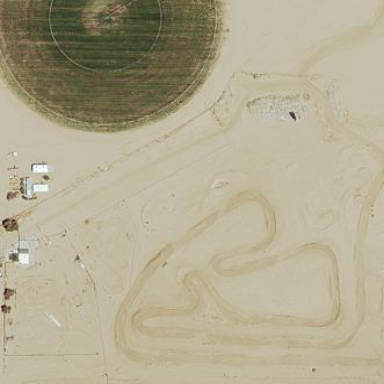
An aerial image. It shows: Raceway for motor sports.